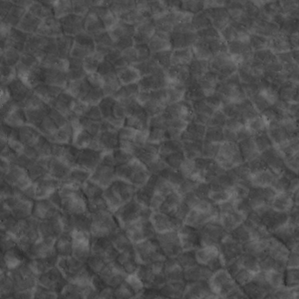
Label: non_frost